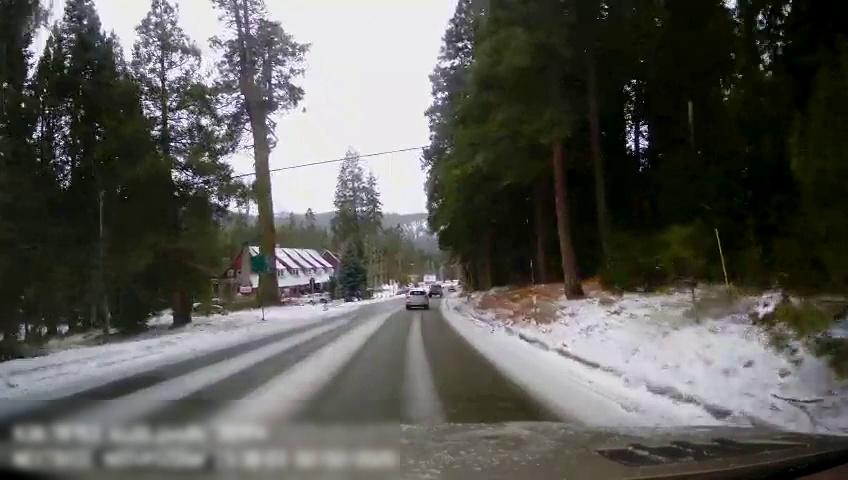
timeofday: Day
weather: Snowy
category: Drivable Space
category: Vehicles | Truck
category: Vehicles | SUV
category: Vehicles | Truck
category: Vehicles | Truck